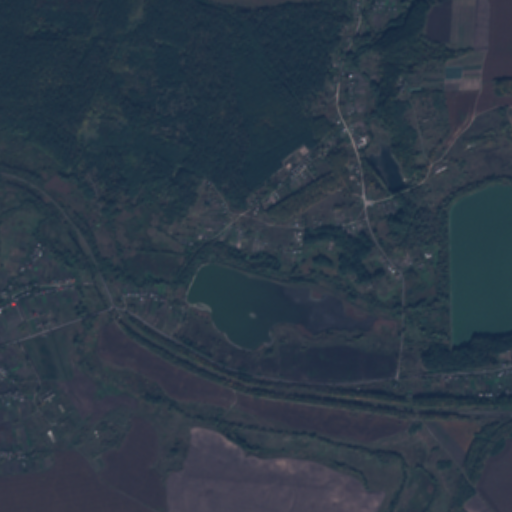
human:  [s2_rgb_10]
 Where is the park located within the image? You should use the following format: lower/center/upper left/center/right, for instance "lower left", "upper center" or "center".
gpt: The park is located in the upper right of the image.
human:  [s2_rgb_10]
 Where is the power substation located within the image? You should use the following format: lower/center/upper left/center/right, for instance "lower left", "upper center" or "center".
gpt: The power substation is located in the lower left of the image.
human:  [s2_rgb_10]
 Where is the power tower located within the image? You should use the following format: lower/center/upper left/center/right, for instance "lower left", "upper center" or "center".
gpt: The power tower is located in the lower of the image.
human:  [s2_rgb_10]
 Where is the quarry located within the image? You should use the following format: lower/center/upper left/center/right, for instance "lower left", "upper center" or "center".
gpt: There is no quarry in the image.